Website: apple
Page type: account-selection
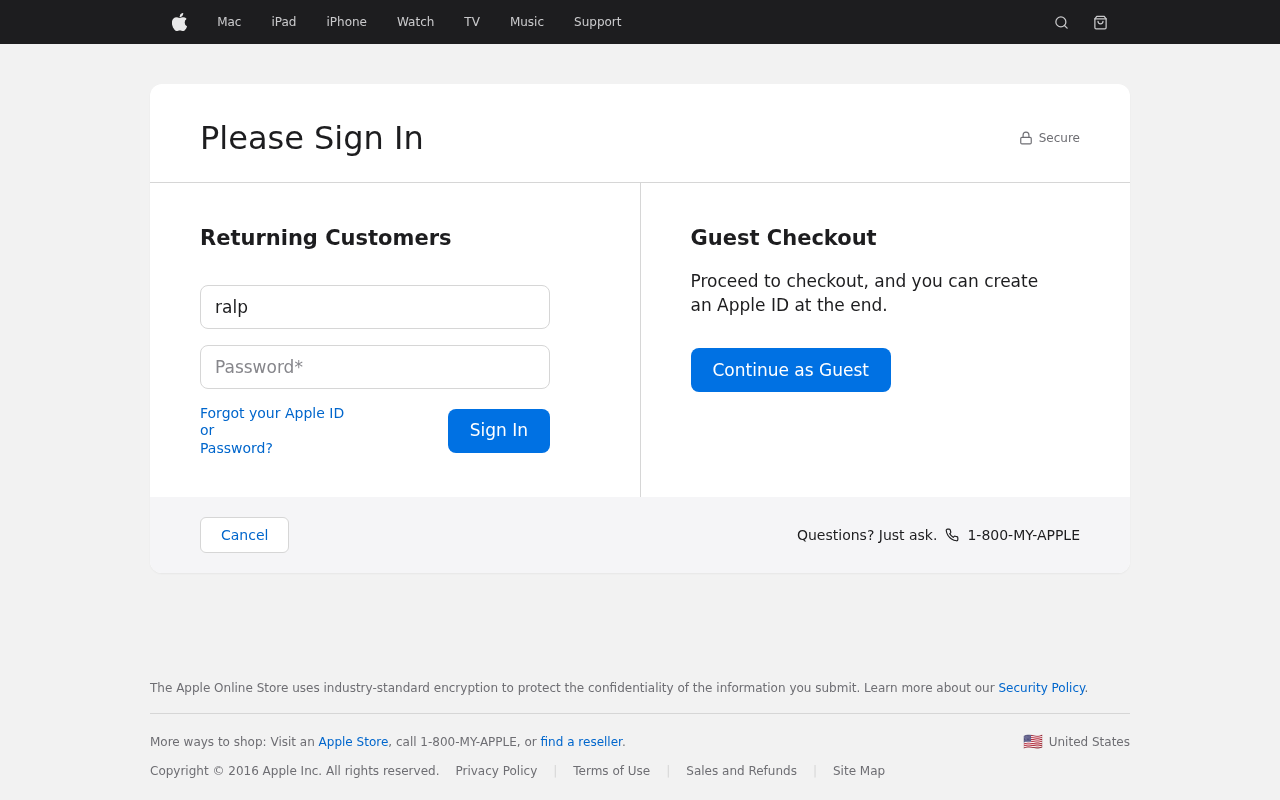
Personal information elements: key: PII_LOGIN_USERNAME
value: ralph_rice